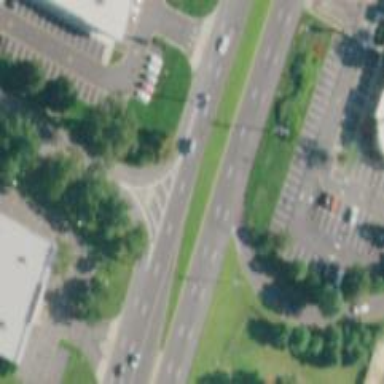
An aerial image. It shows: Asphalt road with primary link designation.